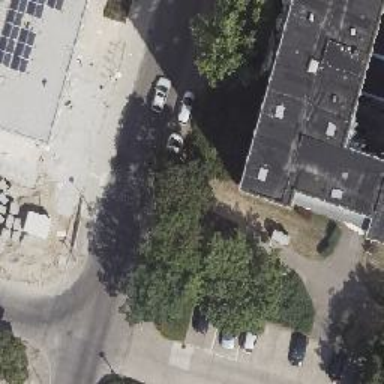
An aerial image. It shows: Residential road with asphalt surface. There is parallel on-street parking on the left lane.